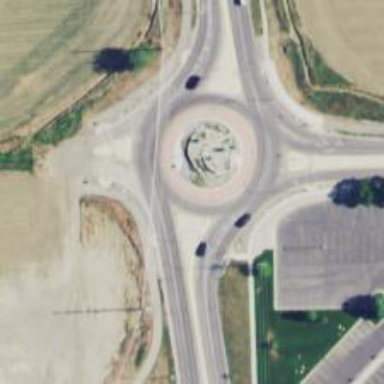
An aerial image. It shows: Roundabout at primary highway.